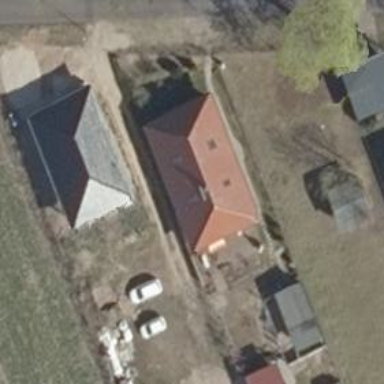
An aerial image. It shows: Detached building with hipped roof that is colored red.